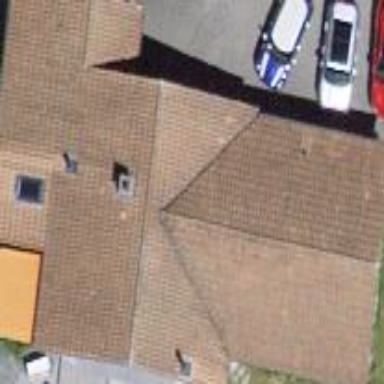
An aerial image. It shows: Residential building.